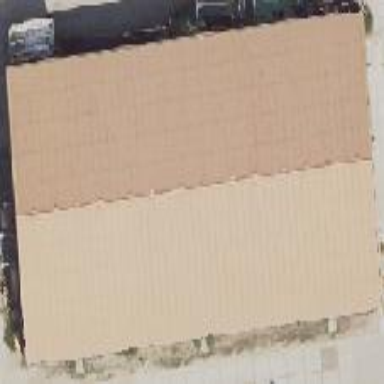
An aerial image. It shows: Gabled roof on farm auxiliary building.